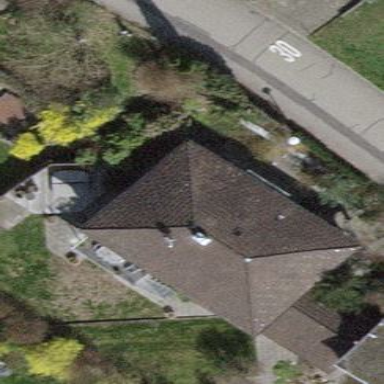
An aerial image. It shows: Building with tile roof.